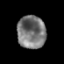
Tissue: prostate
Cell type: Myeloid cells
Senescence score: 0.2076
Nuclear area (px): 923
Mean DAPI intensity: 118.48